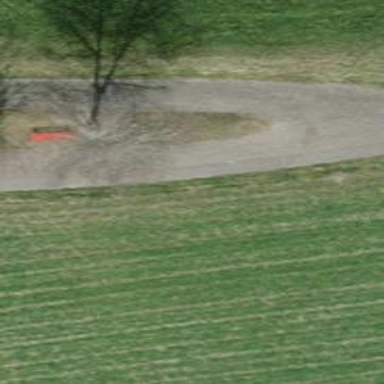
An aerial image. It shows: Brown bench in the vicinity.